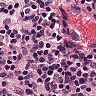
Metastatic tissue present: no